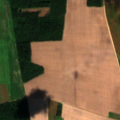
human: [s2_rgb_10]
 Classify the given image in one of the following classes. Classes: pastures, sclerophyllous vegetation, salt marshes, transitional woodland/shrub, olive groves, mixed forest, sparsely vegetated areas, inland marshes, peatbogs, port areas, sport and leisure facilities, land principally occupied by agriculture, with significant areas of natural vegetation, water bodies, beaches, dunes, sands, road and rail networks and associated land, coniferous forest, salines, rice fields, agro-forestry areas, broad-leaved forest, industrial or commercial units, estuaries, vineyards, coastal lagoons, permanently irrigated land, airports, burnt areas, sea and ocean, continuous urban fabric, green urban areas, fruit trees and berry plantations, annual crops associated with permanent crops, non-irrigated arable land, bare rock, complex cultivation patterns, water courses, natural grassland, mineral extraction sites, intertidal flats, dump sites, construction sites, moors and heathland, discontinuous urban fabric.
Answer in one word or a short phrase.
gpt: non-irrigated arable land, coniferous forest, transitional woodland/shrub